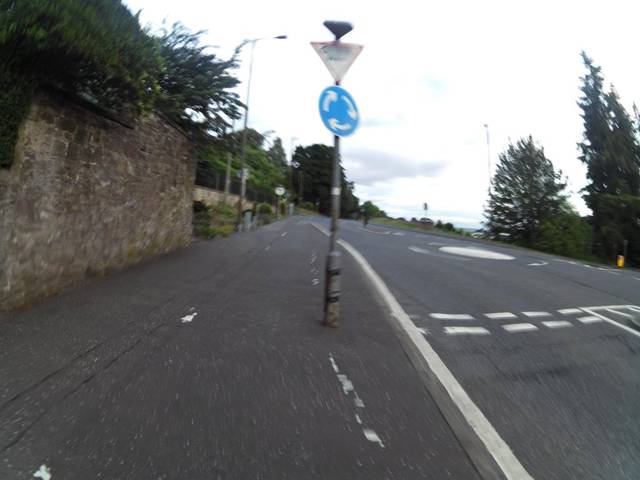
Region: United Kingdom
Coordinates: 56.152, -3.935